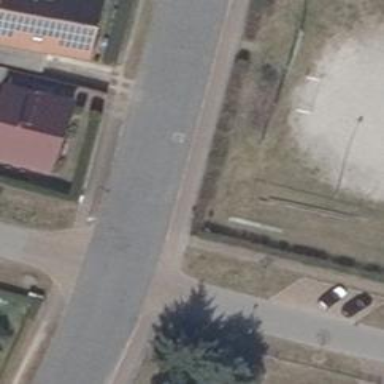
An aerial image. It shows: Sidewalk along the footway.